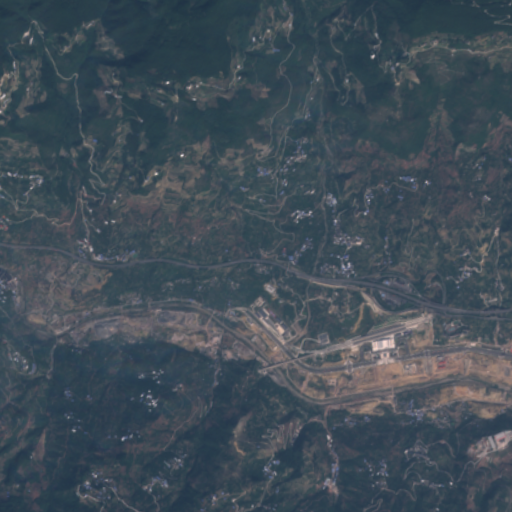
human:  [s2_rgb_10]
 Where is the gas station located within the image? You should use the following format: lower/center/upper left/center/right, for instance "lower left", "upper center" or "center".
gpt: The gas station is located in the center right of the image.
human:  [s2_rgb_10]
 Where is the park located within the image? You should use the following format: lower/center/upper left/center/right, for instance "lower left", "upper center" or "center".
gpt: The park is located in the center right of the image.
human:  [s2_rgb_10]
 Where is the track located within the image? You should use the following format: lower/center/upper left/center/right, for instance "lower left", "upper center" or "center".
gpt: The track is located in the center right of the image.
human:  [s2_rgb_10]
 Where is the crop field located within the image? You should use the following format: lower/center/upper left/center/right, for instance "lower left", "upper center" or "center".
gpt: There is no crop field in the image.